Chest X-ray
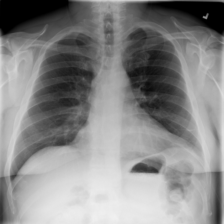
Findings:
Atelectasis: positive
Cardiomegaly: negative
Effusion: negative
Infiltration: negative
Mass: negative
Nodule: negative
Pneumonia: negative
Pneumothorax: negative
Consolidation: negative
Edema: negative
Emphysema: negative
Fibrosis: negative
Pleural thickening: negative
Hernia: negative